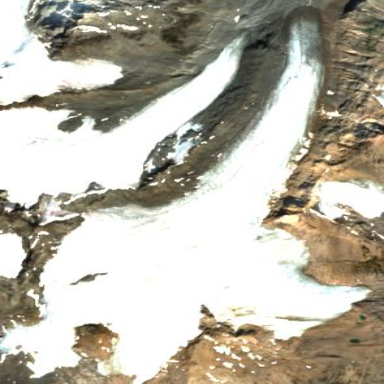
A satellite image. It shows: Stunning view of glacier.